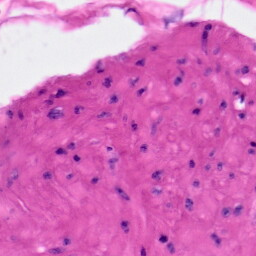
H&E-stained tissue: Skin